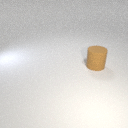
large brown rubber cylinder